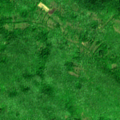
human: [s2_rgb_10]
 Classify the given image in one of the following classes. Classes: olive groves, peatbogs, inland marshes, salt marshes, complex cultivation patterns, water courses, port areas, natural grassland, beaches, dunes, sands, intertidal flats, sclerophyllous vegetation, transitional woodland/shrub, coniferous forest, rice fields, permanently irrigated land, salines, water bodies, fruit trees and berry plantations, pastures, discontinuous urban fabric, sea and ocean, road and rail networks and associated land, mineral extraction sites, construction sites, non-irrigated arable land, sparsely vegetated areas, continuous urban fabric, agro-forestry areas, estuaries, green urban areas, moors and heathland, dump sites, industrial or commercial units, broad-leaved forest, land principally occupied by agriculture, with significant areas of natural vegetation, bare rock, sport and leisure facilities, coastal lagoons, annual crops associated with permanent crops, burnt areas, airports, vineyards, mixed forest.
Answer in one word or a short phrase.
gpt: land principally occupied by agriculture, with significant areas of natural vegetation, broad-leaved forest